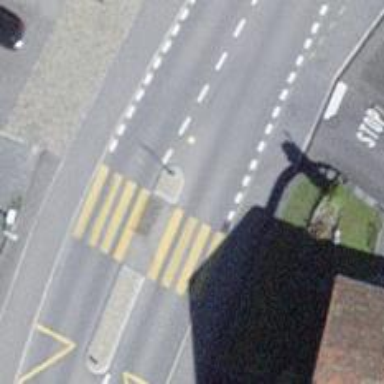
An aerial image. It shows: Asphalt footway with marked zebra crossing. The crossing includes island.